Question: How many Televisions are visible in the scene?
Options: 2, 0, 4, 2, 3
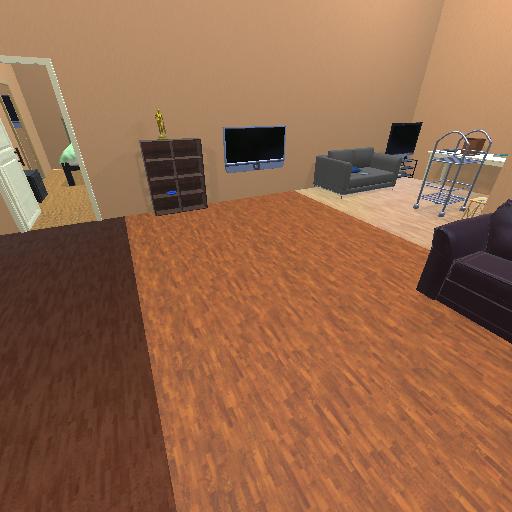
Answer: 2